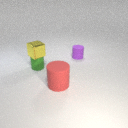
small green rubber cylinder below small yellow metal cube